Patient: sex M, age 57
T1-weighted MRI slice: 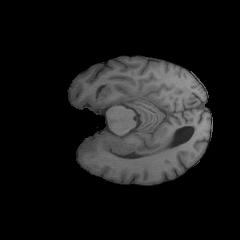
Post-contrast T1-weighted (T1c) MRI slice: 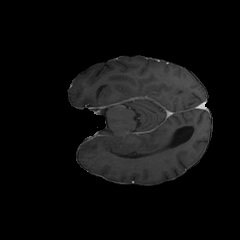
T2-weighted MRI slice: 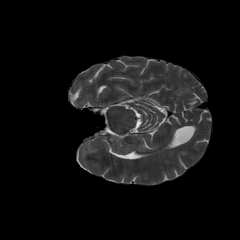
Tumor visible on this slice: no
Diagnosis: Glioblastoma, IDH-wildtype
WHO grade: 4